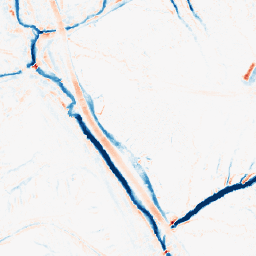
Category: morphological
Decomposition family: tophat_combined
Decomposition parameters: size: 5
Upsampling method: nearest
Upsampling parameters: scale: 2
Upsampling scale: 2